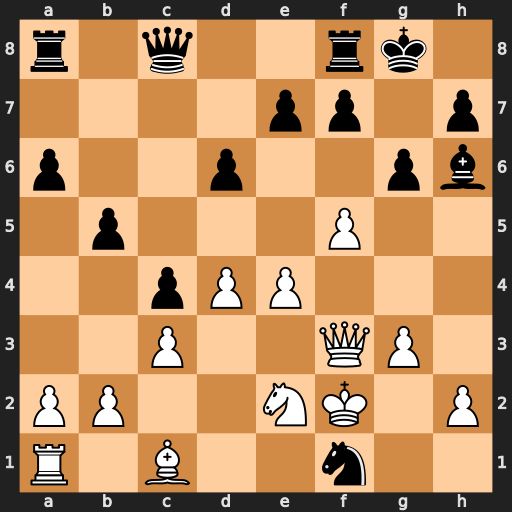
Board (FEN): r1q2rk1/4pp1p/p2p2pb/1p3P2/2pPP3/2P2QP1/PP2NK1P/R1B2n2
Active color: w
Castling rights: -
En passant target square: -
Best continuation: Bxh6 Nxh2 Qf4